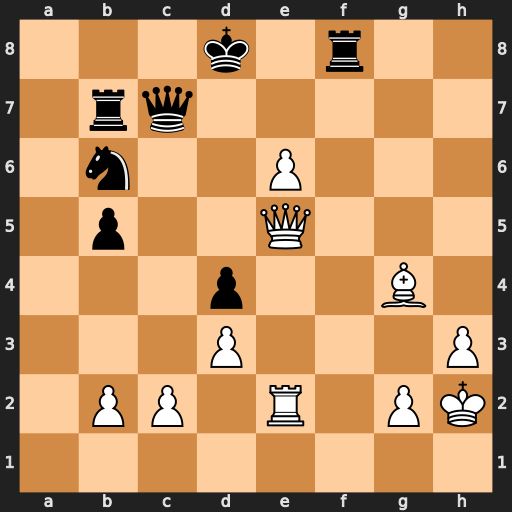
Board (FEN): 3k1r2/1rq5/1n2P3/1p2Q3/3p2B1/3P3P/1PP1R1PK/8
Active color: w
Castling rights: -
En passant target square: -
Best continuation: e7+ Qxe7 Qxd4+ Qd7 Bxd7